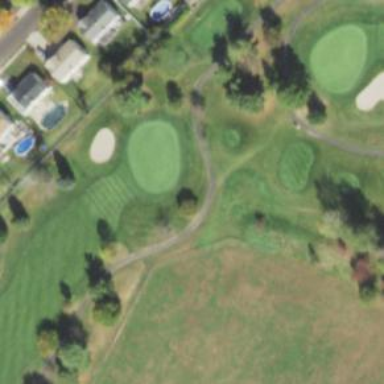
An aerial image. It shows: View of golf hole.